Question: I am appearing for AWS CCP tomorrow , I thought Windows EC2 instances are billed per hour but this confused me. Can anyone help me understand the difference between Windows Ec2 instance and Windows based Ec2 instance is the question wrong

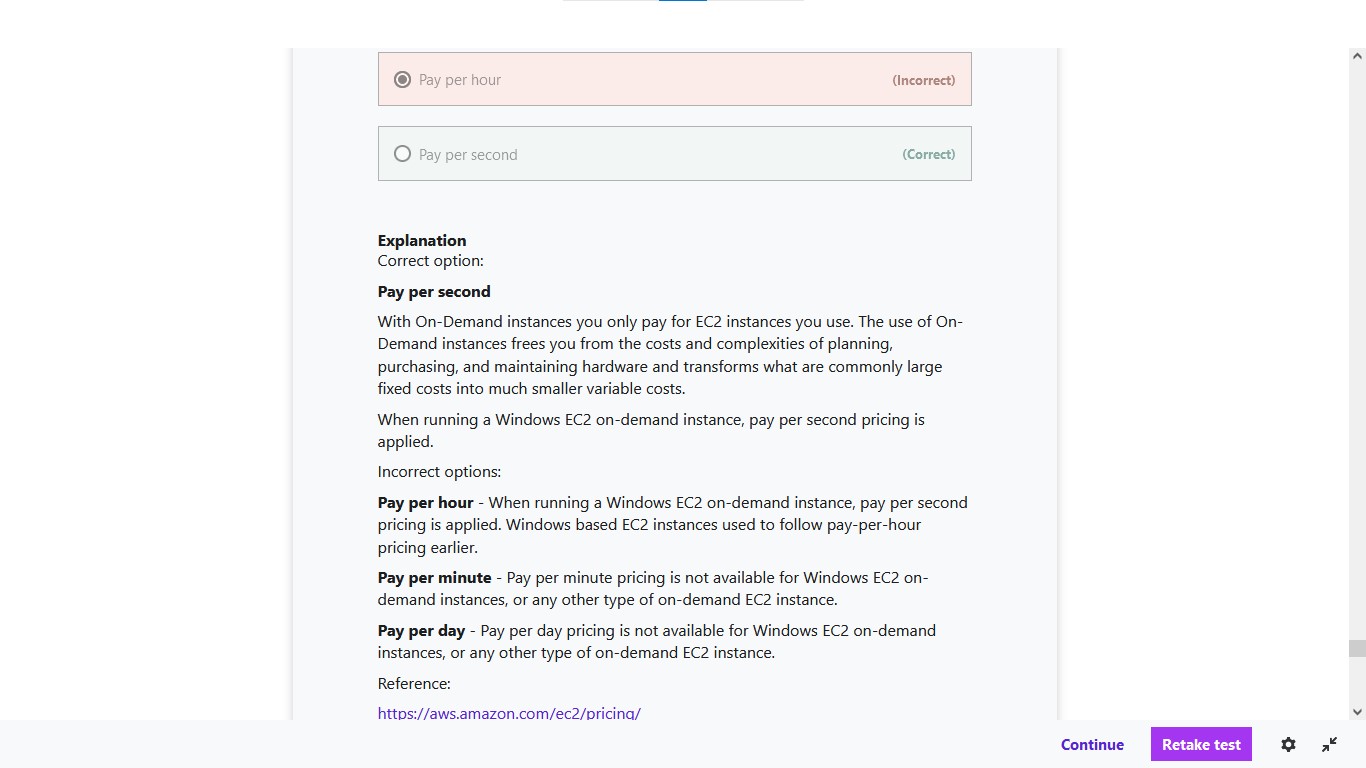
Answer: Another link would be the official documentation for the <URL> stating:
> Pricing is per instance-hour consumed for each instance, from the
time an instance is launched until it is terminated or stopped. Each
partial instance-hour consumed will be billed per-second for Linux,
Windows, Windows with SQL Enterprise, Windows with SQL Standard, and
Windows with SQL Web Instances, and as a full hour for all other
instance types.